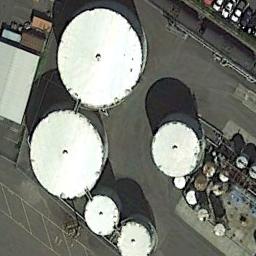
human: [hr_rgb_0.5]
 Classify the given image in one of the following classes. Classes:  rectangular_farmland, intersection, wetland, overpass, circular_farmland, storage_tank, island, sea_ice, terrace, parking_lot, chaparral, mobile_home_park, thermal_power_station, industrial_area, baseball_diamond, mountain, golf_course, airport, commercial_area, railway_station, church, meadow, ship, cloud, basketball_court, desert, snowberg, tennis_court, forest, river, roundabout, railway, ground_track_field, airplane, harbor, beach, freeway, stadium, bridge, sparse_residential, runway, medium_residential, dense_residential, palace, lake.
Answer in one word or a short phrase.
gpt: storage_tank